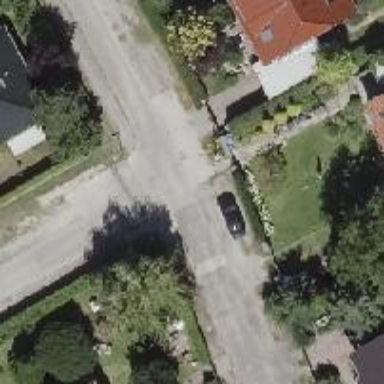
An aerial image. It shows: Smooth asphalt road in residential area.